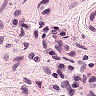
Metastatic tissue present: no